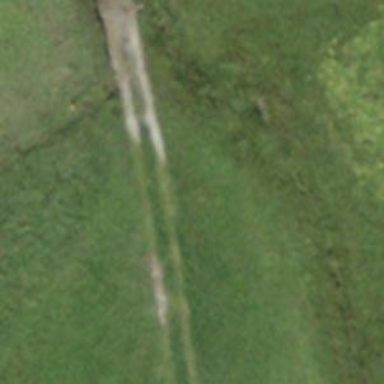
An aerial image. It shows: Track with very rough surface.